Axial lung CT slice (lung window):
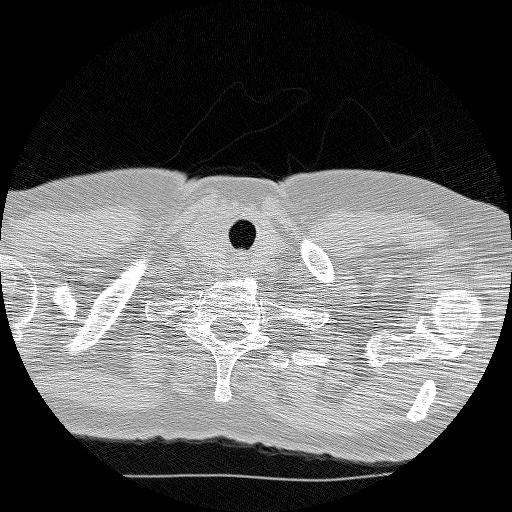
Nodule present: no